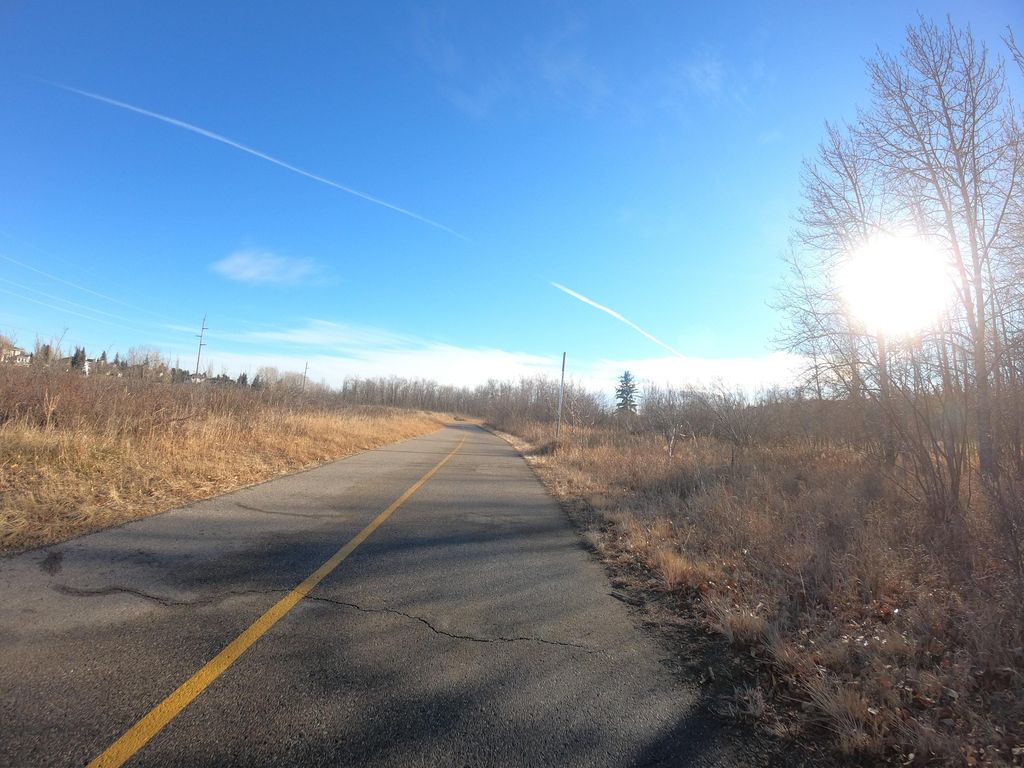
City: calgary